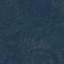
Land use / land cover: Forest